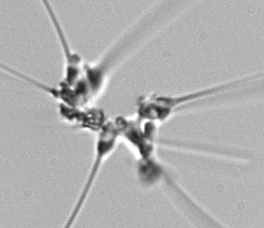
Label: Asterionellopsis_glacialis